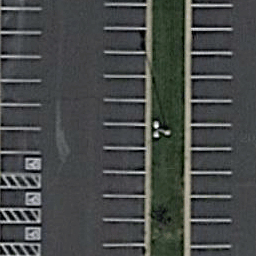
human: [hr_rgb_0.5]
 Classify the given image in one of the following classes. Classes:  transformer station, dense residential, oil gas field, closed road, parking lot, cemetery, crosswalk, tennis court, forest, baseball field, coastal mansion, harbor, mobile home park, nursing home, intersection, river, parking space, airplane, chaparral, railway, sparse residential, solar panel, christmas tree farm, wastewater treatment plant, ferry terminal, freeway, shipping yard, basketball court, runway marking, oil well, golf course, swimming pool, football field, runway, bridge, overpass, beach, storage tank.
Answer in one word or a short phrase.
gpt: parking space